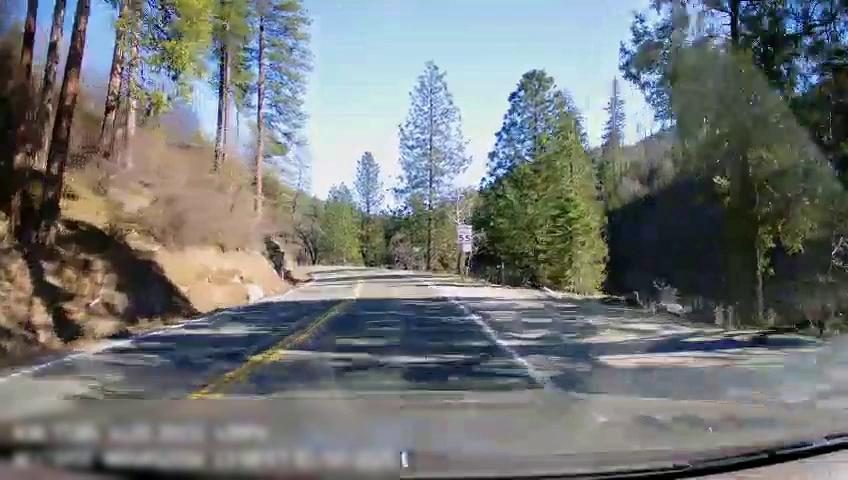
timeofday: Day
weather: Sunny
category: Drivable Space
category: Drivable Space
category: Lanes | Opposite Lane
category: Lanes | Current Lane
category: Lanes | Opposite Lane
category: Lanes | Current Lane
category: Traffic | Signs